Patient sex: M
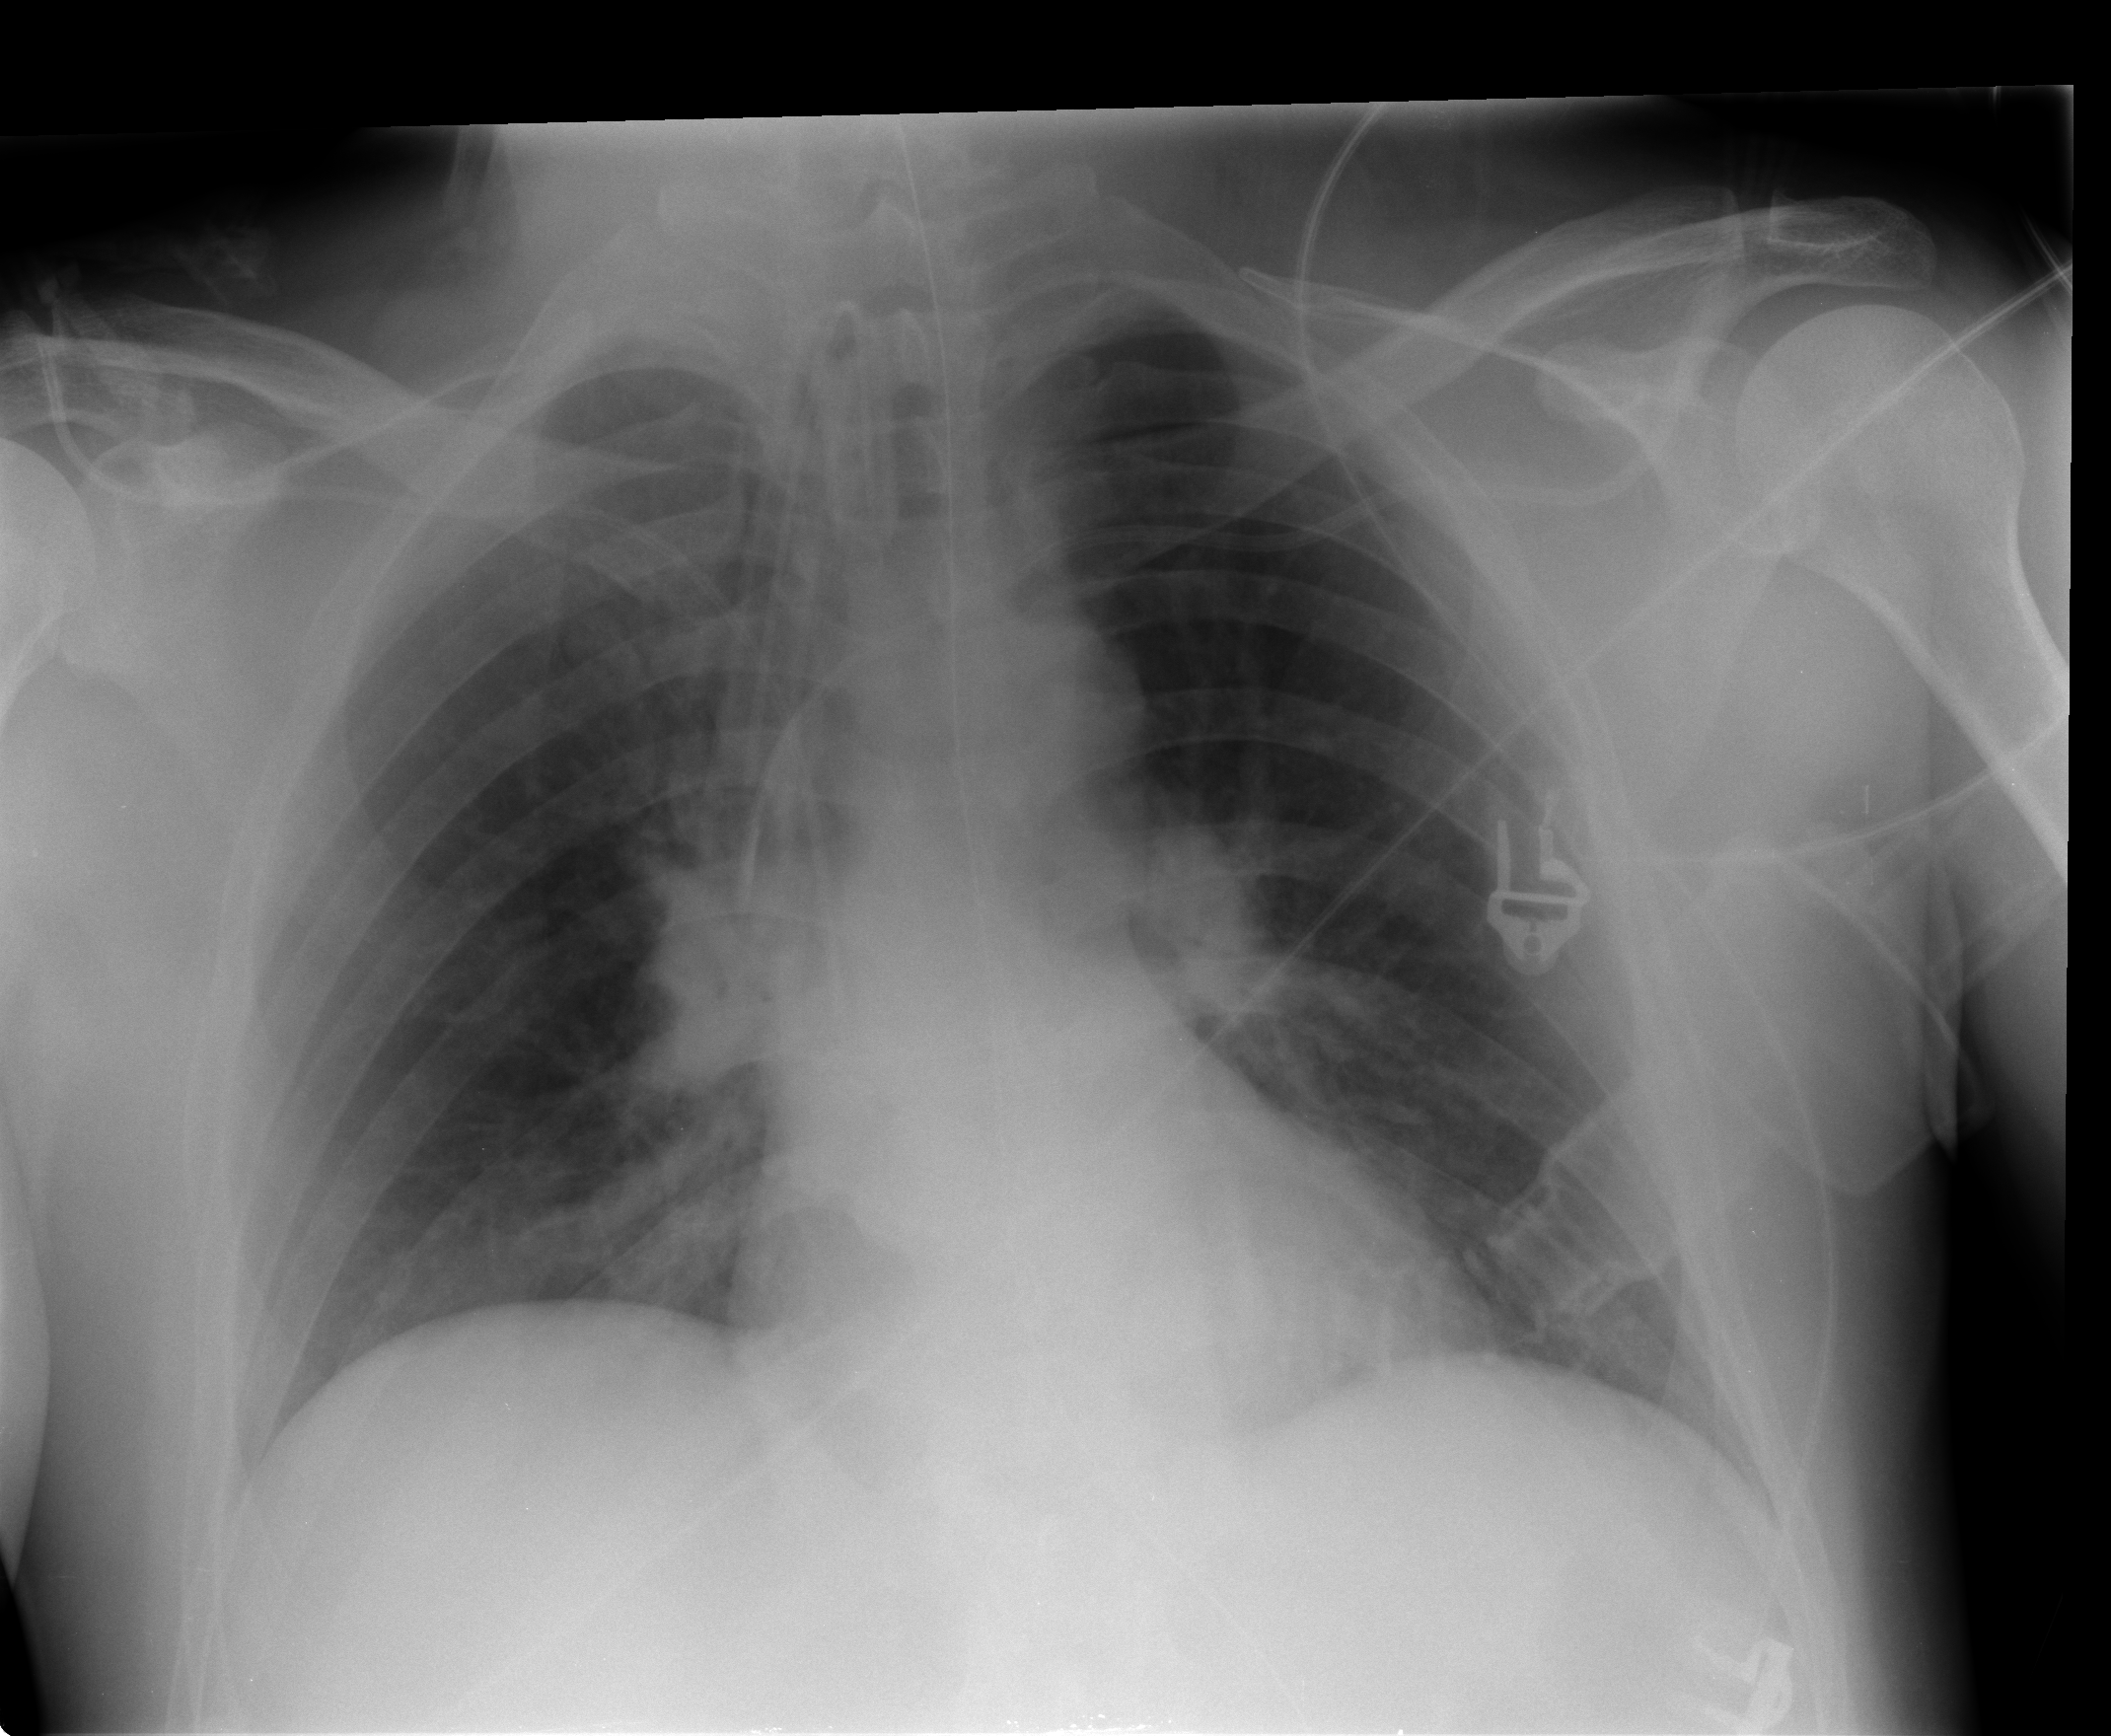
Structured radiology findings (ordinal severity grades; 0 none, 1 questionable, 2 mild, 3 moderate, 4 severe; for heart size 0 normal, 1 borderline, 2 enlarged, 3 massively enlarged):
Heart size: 0
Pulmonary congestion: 1
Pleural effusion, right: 0
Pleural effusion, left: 0
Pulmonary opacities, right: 0
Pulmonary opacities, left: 0
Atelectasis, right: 2
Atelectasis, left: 2